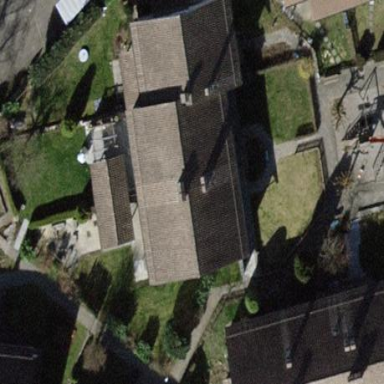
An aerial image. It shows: Terrace-style building with gabled roof.